Field crop: maize
Growth stage: 2
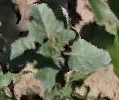
Species: datura